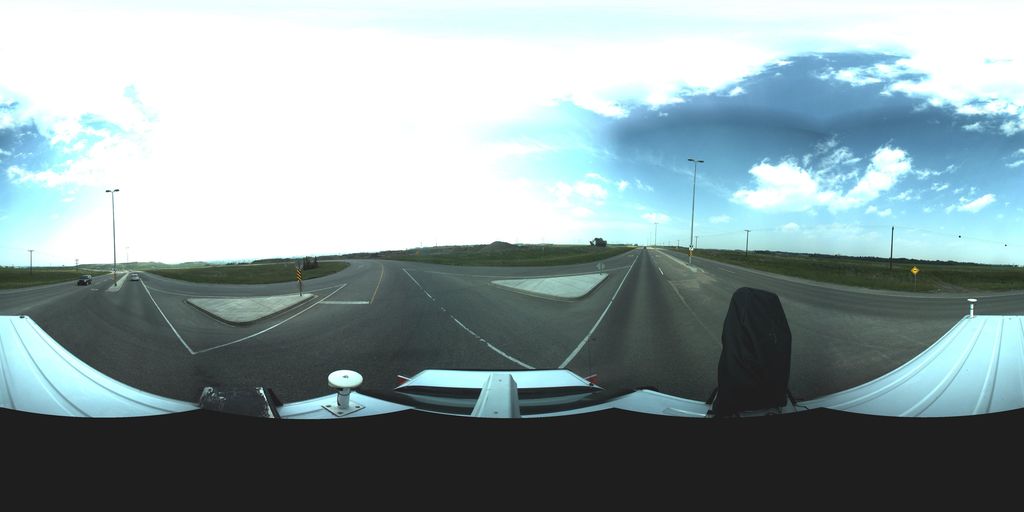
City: saskatoon